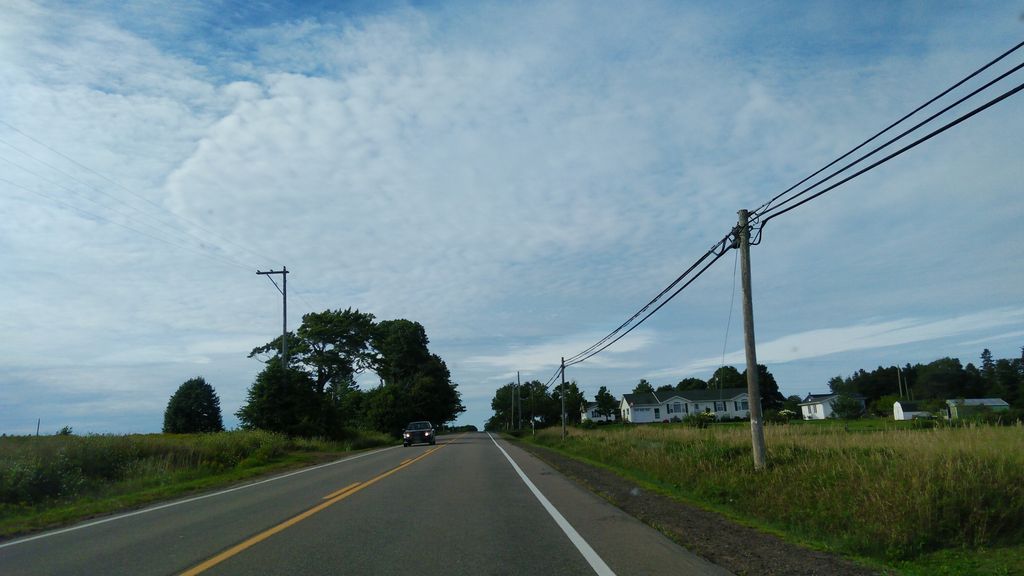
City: charlottetown